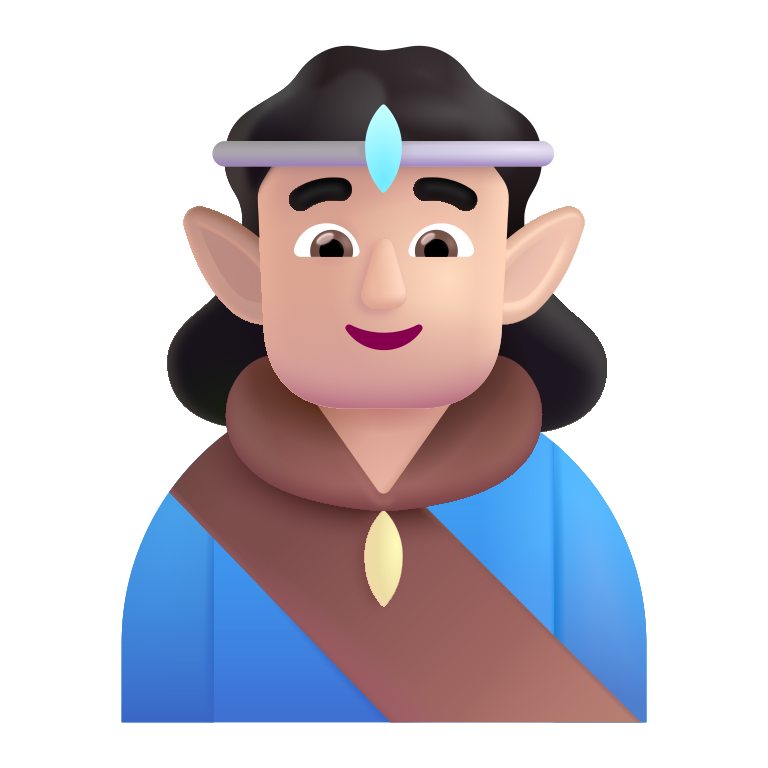
man elf color light